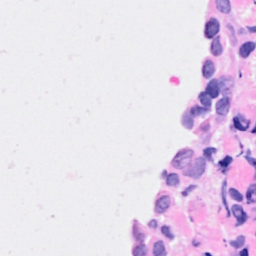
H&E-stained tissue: Breast